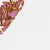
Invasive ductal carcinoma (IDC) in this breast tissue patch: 0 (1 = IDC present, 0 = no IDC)